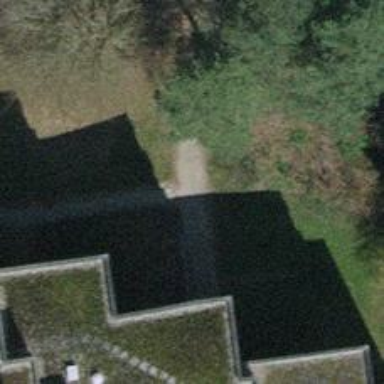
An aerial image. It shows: Path made of paving stones.